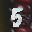
Label: 5